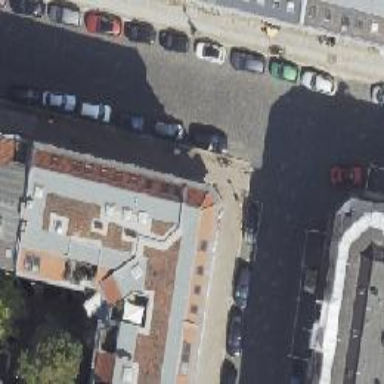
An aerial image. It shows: Parking lane designated for parking.